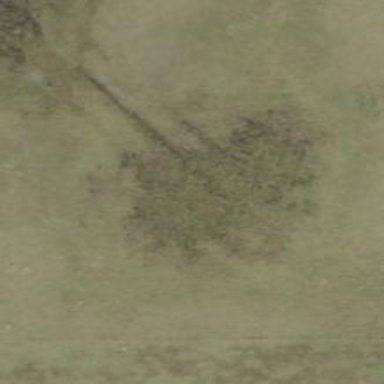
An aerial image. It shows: Wetland area characterized by wet meadow.